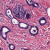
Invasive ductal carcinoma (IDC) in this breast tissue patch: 0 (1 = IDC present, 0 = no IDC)